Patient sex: M
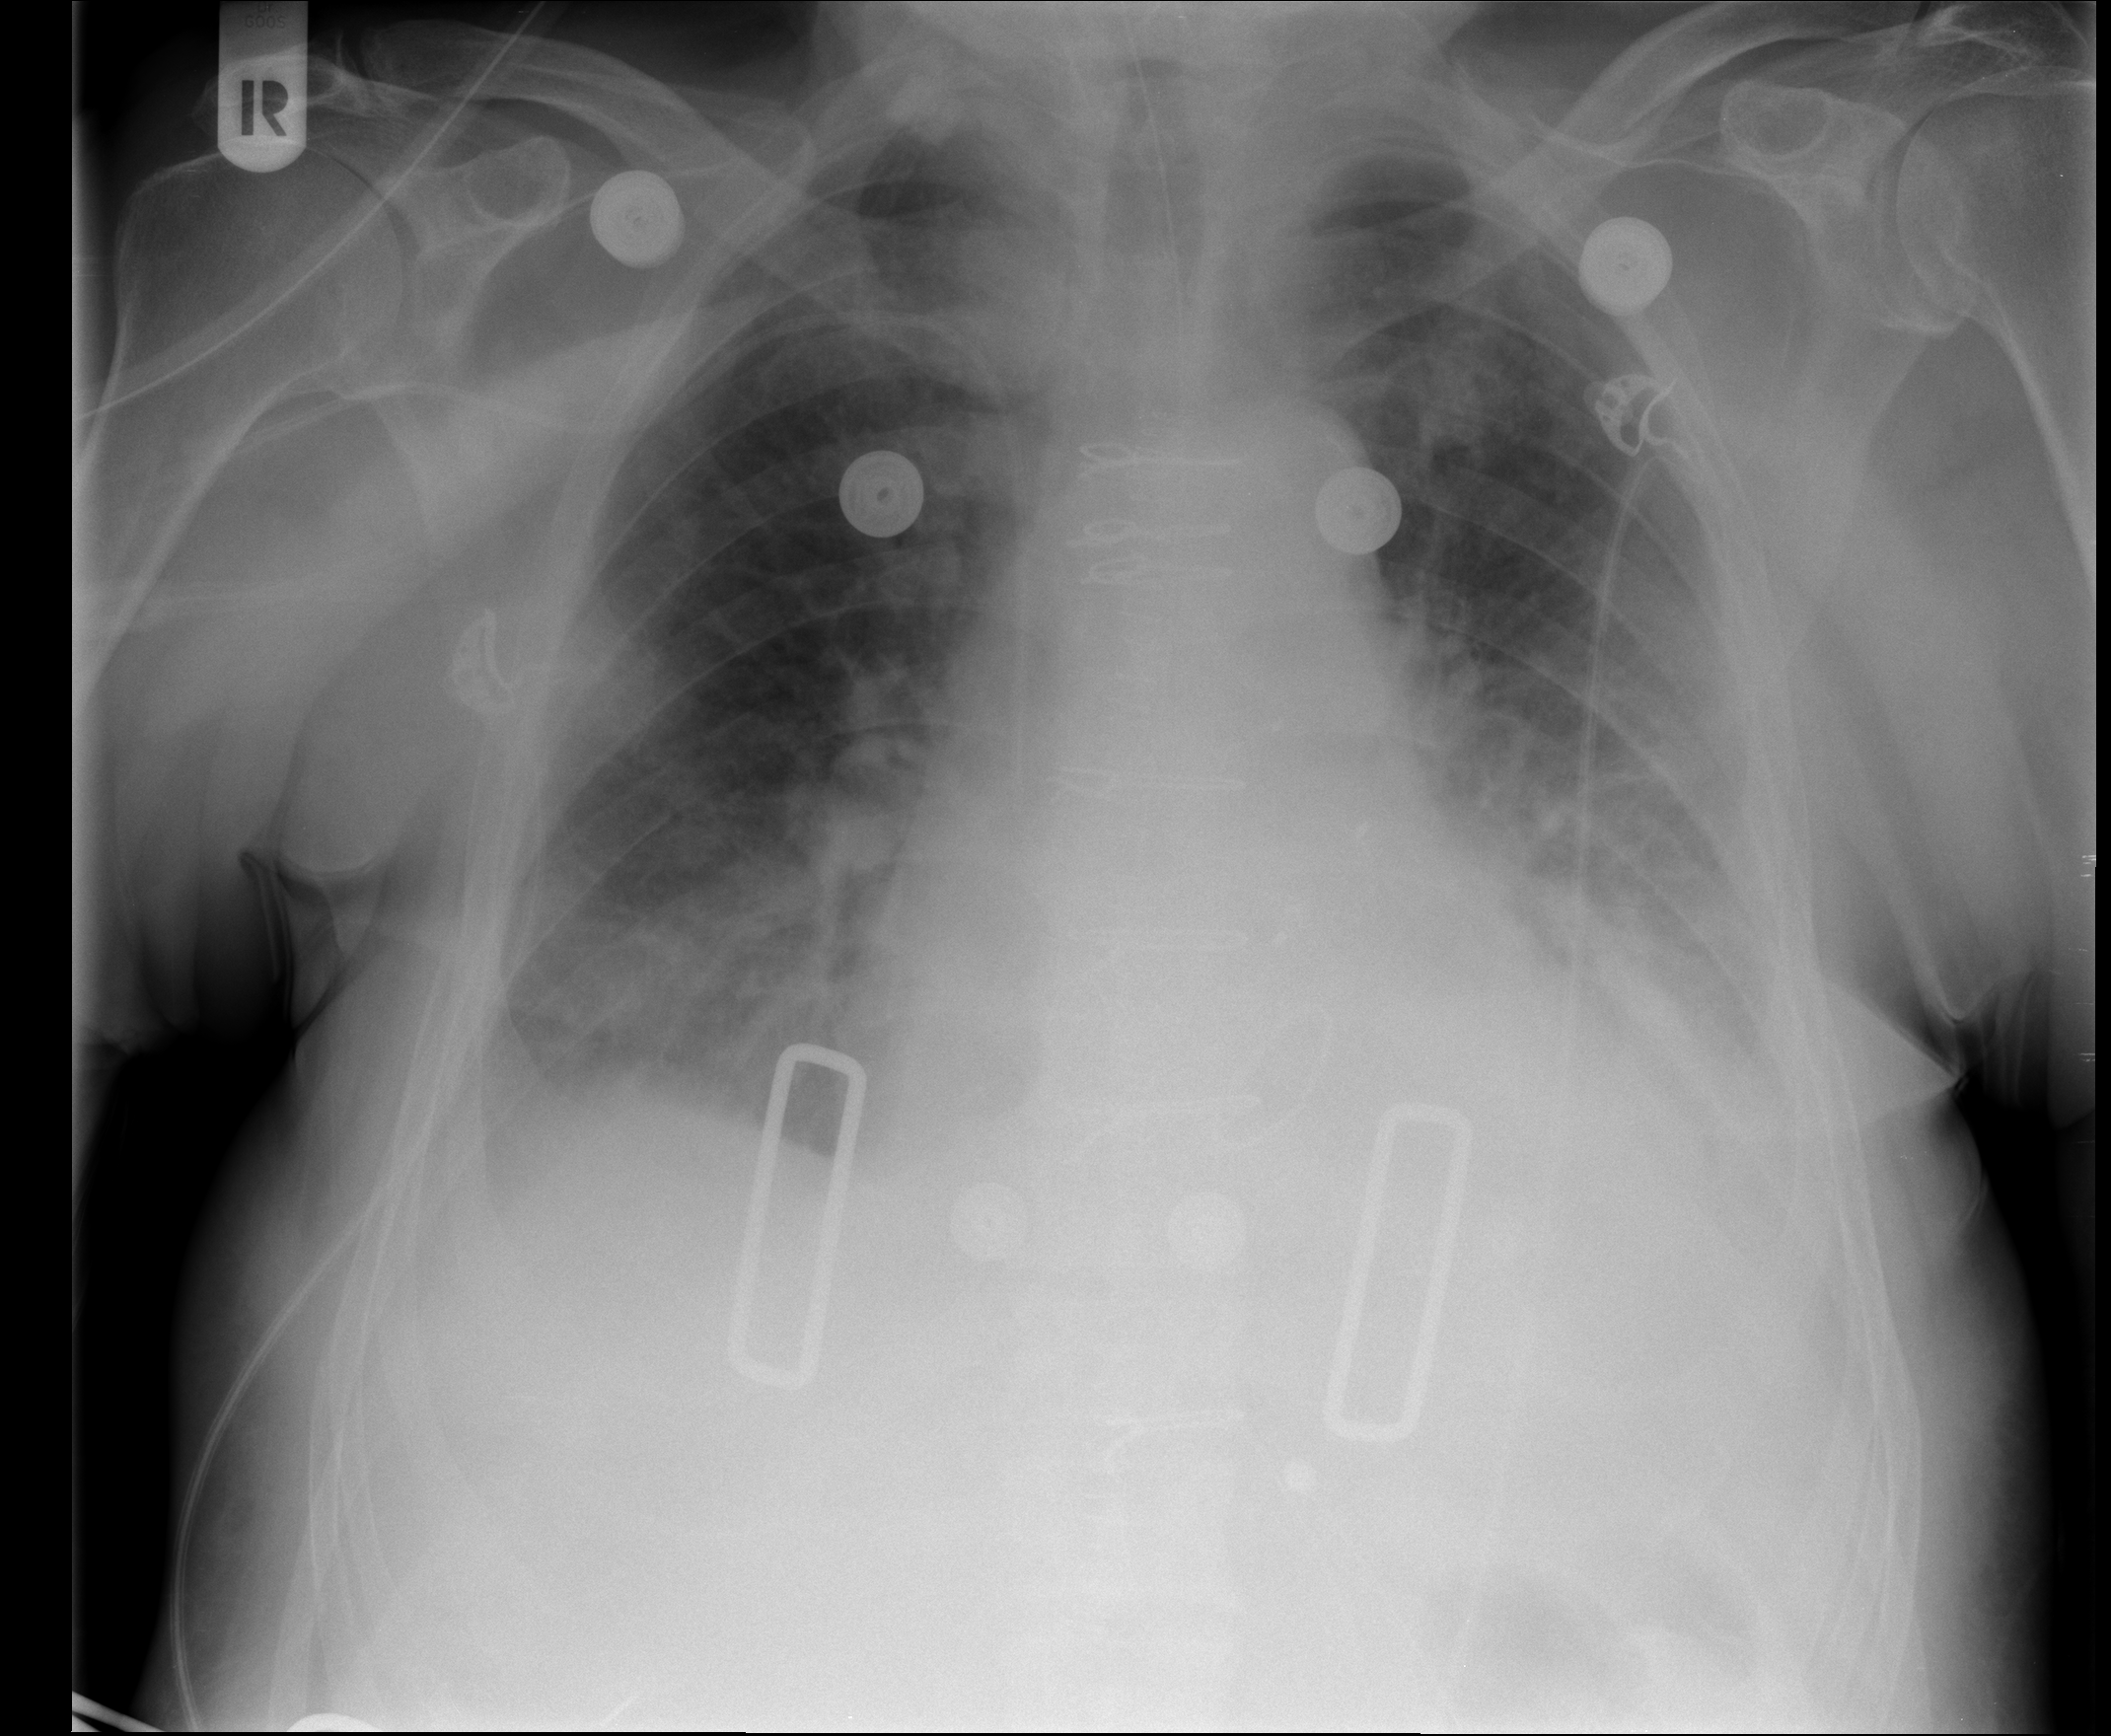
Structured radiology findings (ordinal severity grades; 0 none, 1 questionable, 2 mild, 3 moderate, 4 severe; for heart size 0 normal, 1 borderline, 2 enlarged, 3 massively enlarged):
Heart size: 1
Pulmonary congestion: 2
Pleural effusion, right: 2
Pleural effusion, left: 2
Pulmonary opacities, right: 2
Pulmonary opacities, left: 2
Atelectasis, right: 2
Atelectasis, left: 2